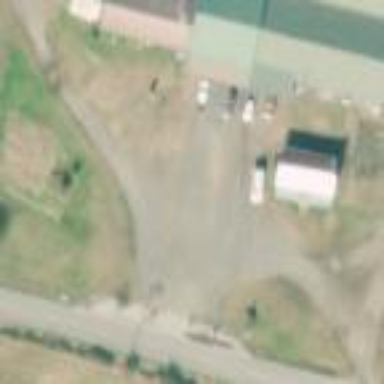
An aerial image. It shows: Parking area.